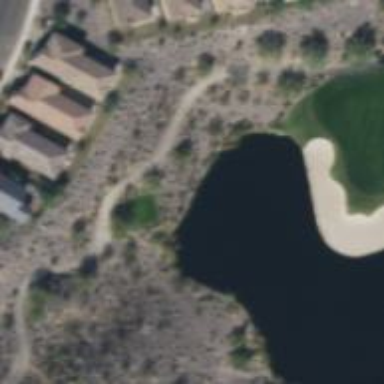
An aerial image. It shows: Path used for both walking and golf.